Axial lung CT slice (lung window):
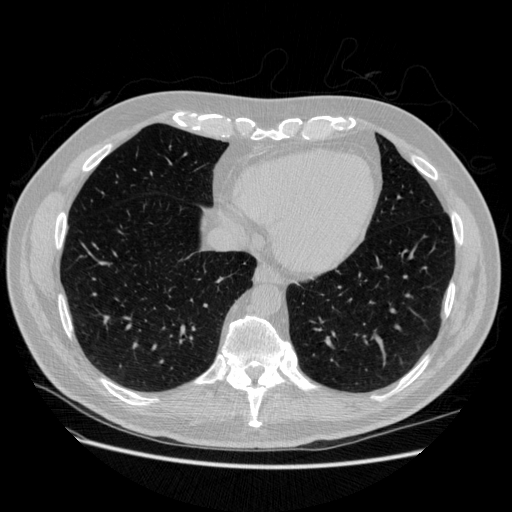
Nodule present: no